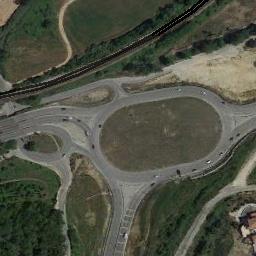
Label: roundabout